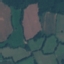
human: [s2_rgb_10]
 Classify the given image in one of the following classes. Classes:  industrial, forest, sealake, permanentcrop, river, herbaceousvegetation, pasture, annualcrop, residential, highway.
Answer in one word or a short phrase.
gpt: Pasture